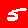
Digit: 5